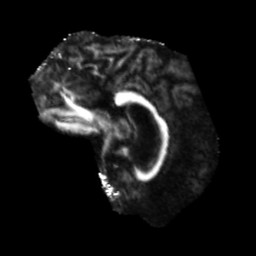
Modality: FA
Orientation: sagittal
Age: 71
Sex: male
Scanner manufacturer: siemens
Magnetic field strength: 3 T
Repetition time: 5.47 s
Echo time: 0.0854 s